Interaction volume radius: 10 \u00c5
Interaction volume height: 50 \u00c5
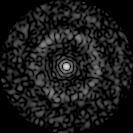
Disorder parameter: 0.8382